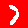
Digit: 7